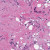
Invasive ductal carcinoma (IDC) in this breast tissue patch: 0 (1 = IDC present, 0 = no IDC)